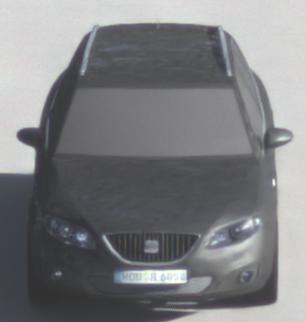
Make: SEAT
Model: Exeo ST 1.6
Detailed model: Exeo (3R) ST
Model produced from: 2010/05
Model produced until: 2010/08
Doors: 5
Color: gray
Road condition: dry road
Daytime: morning or afternoon
Contrast: low contrast